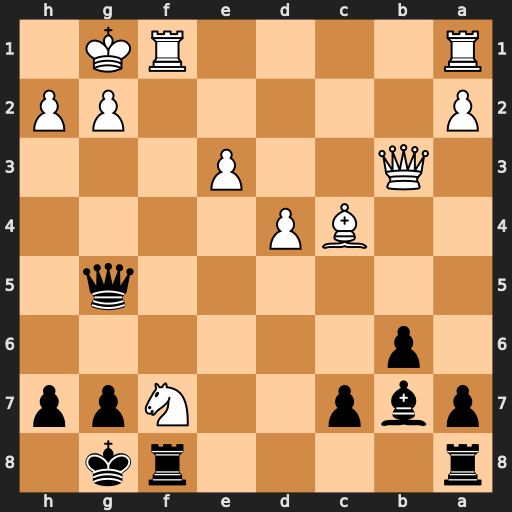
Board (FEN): r4rk1/pbp2Npp/1p6/6q1/2BP4/1Q2P3/P5PP/R4RK1
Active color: b
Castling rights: -
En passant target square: -
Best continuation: Qxg2#